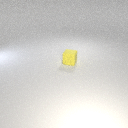
small yellow rubber cube